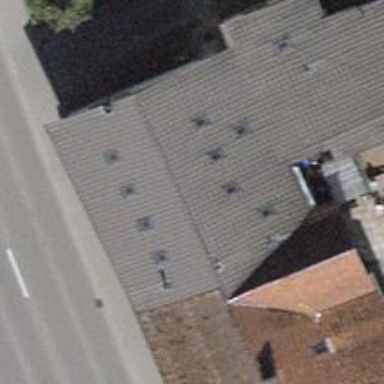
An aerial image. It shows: Restaurant.